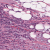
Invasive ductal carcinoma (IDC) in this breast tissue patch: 1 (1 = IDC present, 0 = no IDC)